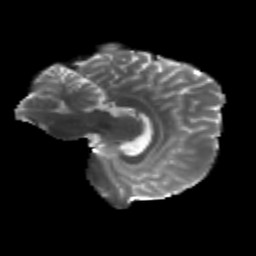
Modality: T2w
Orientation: sagittal
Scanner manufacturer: siemens
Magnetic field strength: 3 T
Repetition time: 4.16 s
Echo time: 0.0806 s